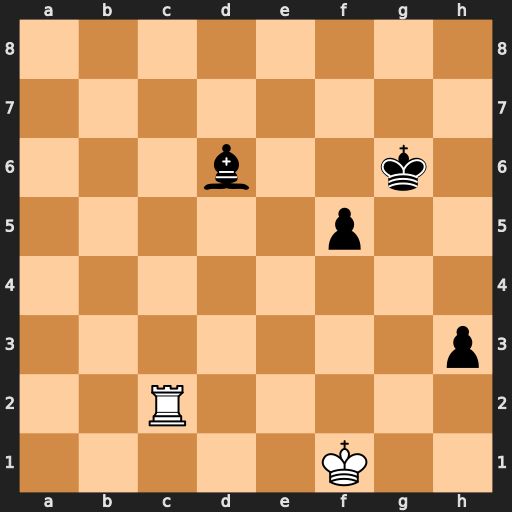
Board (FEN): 8/8/3b2k1/5p2/8/7p/2R5/5K2
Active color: w
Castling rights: -
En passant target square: -
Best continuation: Rc6 Kg5 Rxd6 h2 Kg2